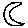
Label: moon